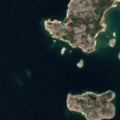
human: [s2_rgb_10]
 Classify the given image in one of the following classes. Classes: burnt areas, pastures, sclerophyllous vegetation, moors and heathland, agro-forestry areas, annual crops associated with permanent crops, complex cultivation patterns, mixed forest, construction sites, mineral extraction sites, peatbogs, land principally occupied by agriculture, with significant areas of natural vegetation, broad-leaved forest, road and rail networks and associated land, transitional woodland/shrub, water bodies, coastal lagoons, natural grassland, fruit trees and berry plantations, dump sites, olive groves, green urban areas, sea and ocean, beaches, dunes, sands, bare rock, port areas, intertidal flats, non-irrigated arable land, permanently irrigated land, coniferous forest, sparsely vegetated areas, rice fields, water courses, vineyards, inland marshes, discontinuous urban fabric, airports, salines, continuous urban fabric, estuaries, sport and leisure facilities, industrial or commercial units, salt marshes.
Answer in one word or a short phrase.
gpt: bare rock, sea and ocean